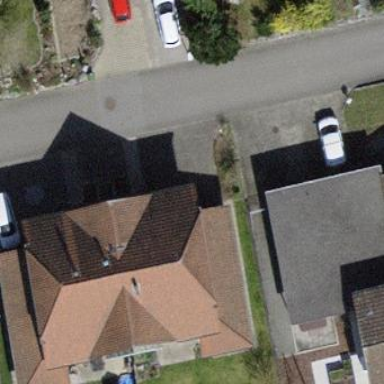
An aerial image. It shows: Building with tiled roof.